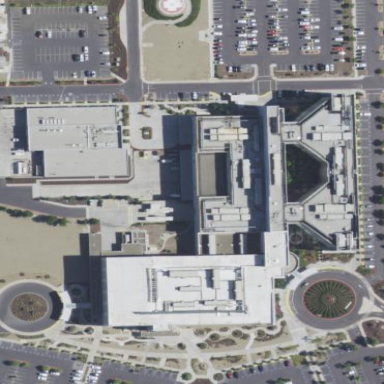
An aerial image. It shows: Hospital building.